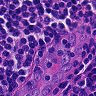
Metastatic tissue present: no